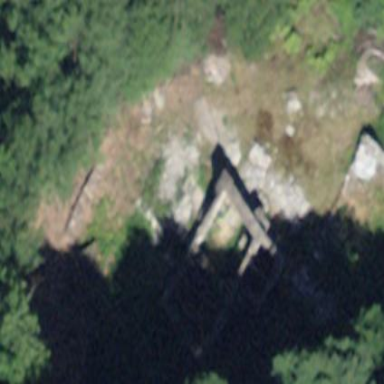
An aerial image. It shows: Historic ruins of building.